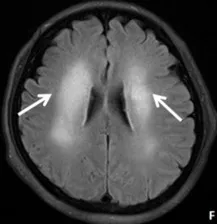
Cranial magnetic resonance imaging (MRI) of a patient with anti-CV2 autoimmune encephalitis. (D-F) FLAIR axial images.
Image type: radiology (mri)